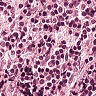
Metastatic tissue present: no